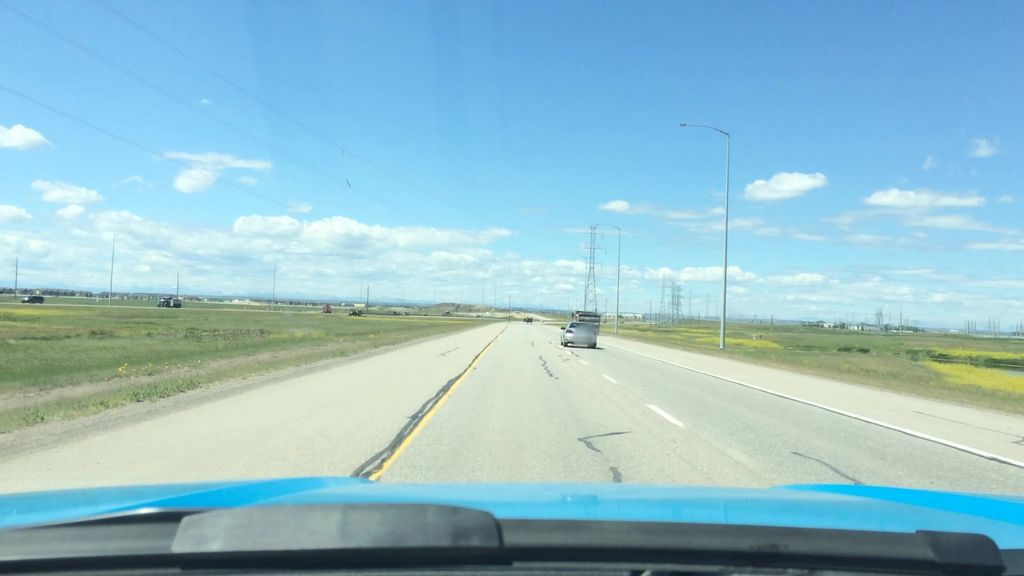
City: calgary